Field crop: maize
Growth stage: 2
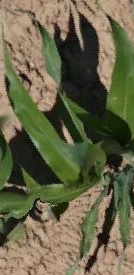
Species: maize